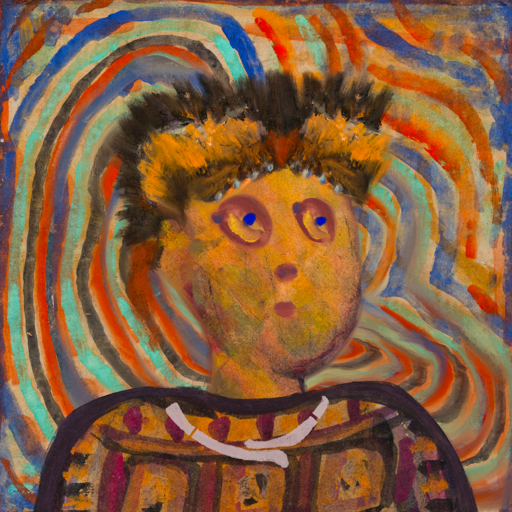
Background: Sisters, Head And Neck Side: Gypsy_Mother, Face Side: Mother_And_Son_Son, Bust: Doll, Hair Side: Blank, Head Accessory: Gypsy_Queen, Second Necklace: Blank, Necklace: Hypocrite_2, Baby: Blank